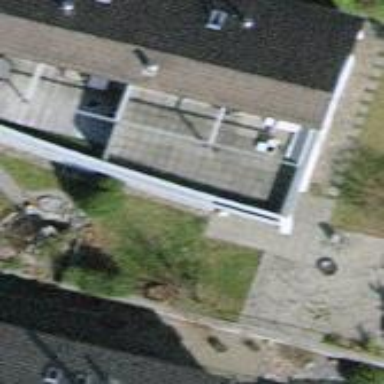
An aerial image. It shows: Terrace building.